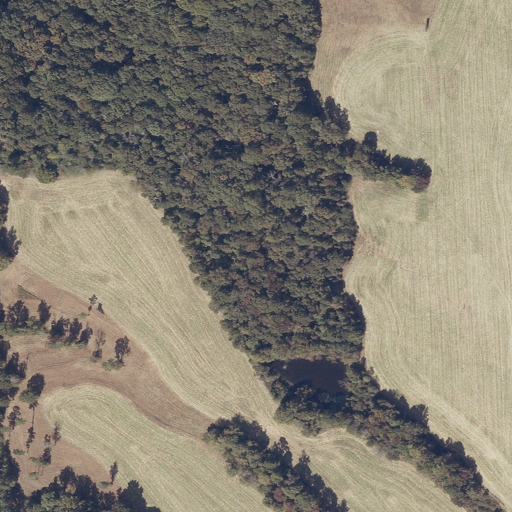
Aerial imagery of cape in Alabama named Webster Point containing deciduous forest, pasture, cultivated crops, mixed forest, and open water